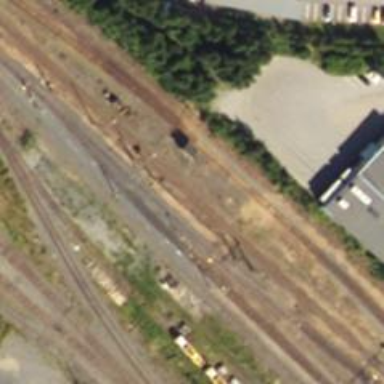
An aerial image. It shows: Railway yard in service.